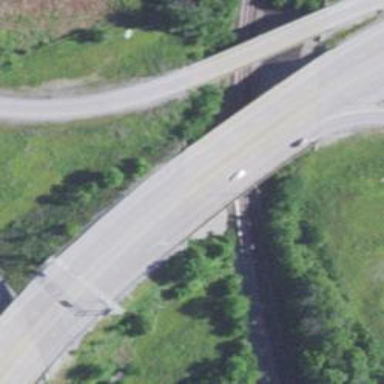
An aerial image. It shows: Trunk highway bridge.